Question: So what i'am trying to do is: move a button with storyboard animation from inside a Uniformgrid to a sibling which is a Listbox. As you can see from the image the below, the button does indeed move toward the Listbox (green rectangle), but once it goes outside the bounds of the ItemControls it disappears. I try to follow the mvvm pattern as best as i can(I use Mvvm light toolkit). So i try to keep most UI in the XAML.
So what I'am wondering is, what is the best solution to this?
- I have tried to make the itemscontrol fully overlap the listbox and decrease the size of the uniformgrid. This worked, but i have some buttons beside the Listbox that stopped working because they would be below the itemscontrol. So the button doesnt mind going out of the UniformGrids bounds for some reason.- Would the best solution be to create a copy of the button, then move it? How would i go about doing something like that?

The XAML file. I have simplified it. (Sorry that it's still large)
'''
<Canvas x:Name="Canvas">
<Grid x:Name="SymbolGrid" Background="Transparent" Height="{Binding ElementName=Canvas, Path=ActualHeight}"
Width="{Binding ElementName=Canvas, Path=ActualWidth}">
<Grid.ColumnDefinitions>
<ColumnDefinition></ColumnDefinition>
<ColumnDefinition></ColumnDefinition>
<ColumnDefinition ></ColumnDefinition>
<ColumnDefinition ></ColumnDefinition>
<ColumnDefinition ></ColumnDefinition>
<ColumnDefinition ></ColumnDefinition>
<ColumnDefinition ></ColumnDefinition>
</Grid.ColumnDefinitions>
<Grid.RowDefinitions>
<RowDefinition Height="180" ></RowDefinition>
<RowDefinition Height="*"></RowDefinition>
</Grid.RowDefinitions>
<!-- The listbox that i want the Button to move over -->
<ListBox ItemsSource="{Binding Output}" Grid.Row="0" Grid.Column="2" Grid.ColumnSpan="3" >
<ListBox.ItemsPanel>
<ItemsPanelTemplate>
<StackPanel Orientation="Horizontal" />
</ItemsPanelTemplate>
</ListBox.ItemsPanel>
<ListBox.ItemTemplate>
<DataTemplate>
<Button>
<StackPanel>
<Image Source="{Binding Path=Image}" Height="30"/>
<TextBlock Text="{Binding Name}" FontSize="20" />
</StackPanel>
</Button>
</DataTemplate>
</ListBox.ItemTemplate>
</ListBox>
<ScrollViewer x:Name="TheScrollViewer" Grid.Row="0" Grid.RowSpan="2" Grid.Column="0" Grid.ColumnSpan="7"
VerticalScrollBarVisibility="Disabled" HorizontalScrollBarVisibility="Hidden" >
<ItemsControl HorizontalAlignment="Stretch" ItemsSource="{Binding PageList}" >
<ItemsControl.ItemsPanel>
<ItemsPanelTemplate>
<StackPanel Orientation="Horizontal" IsItemsHost="True" />
</ItemsPanelTemplate>
</ItemsControl.ItemsPanel>
<ItemsControl.ItemTemplate>
<DataTemplate>
<ItemsControl ItemsSource="{Binding}" Height="{Binding ActualHeight, RelativeSource={RelativeSource AncestorType=ScrollViewer}}"
Width="{Binding ActualWidth, RelativeSource={RelativeSource AncestorType=ScrollViewer}}" >
<ItemsControl.ItemsPanel>
<ItemsPanelTemplate>
<UniformGrid Rows="4" Columns="7" >
</UniformGrid>
</ItemsPanelTemplate>
</ItemsControl.ItemsPanel>
<ItemsControl.ItemTemplate>
<DataTemplate>
<!-- The Button I want to move over the listbox -->
<Button Width="200">
<StackPanel HorizontalAlignment="Center" VerticalAlignment="Center">
<Image Source="{Binding Path=Image}" Height="100"/>
<TextBlock Text="{Binding Name}" FontSize="20" />
</StackPanel>
<Button.RenderTransform>
<TranslateTransform></TranslateTransform>
</Button.RenderTransform>
<Button.Triggers>
<EventTrigger RoutedEvent="Button.Click">
<BeginStoryboard>
<Storyboard>
<DoubleAnimation Duration="0:0:3" Storyboard.TargetProperty="RenderTransform.(TranslateTransform.Y)"
>
<DoubleAnimation.To>
<MultiBinding Converter="{StaticResource VerticalDistanceConverter}" >
<!-- Some converting done to get the relative Y position -->
</MultiBinding>
</DoubleAnimation.To>
</DoubleAnimation>
<DoubleAnimation Duration="0:0:3" From="0" Storyboard.TargetProperty="RenderTransform.(TranslateTransform.X)" >
<DoubleAnimation.To>
<MultiBinding Converter="{StaticResource HorizontalDistanceConverter}" >
<!-- Some converting done to get the relative X position -->
</DoubleAnimation.To>
</DoubleAnimation>
</Storyboard>
</BeginStoryboard>
</EventTrigger>
</Button.Triggers>
</Button>
</DataTemplate>
</ItemsControl.ItemTemplate>
</ItemsControl>
</DataTemplate>
</ItemsControl.ItemTemplate>
</ItemsControl>
</ScrollViewer>
</Grid>
'''
I'll be grateful for any help :) thanks.
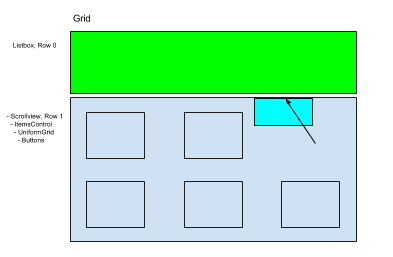
Answer: > Would the best solution be to create a copy of the button, then move it?
No, don't relocate the button, have it move by adjusting the margins until it over the target location.
---
## Alternate Suggestion
Start the button out in the target location as hidden, followed by moving it over the grid, then make it visible?